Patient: sex F, age 58
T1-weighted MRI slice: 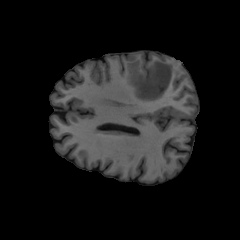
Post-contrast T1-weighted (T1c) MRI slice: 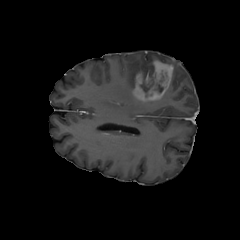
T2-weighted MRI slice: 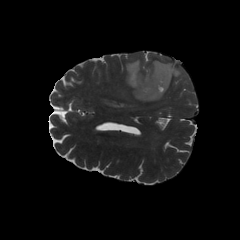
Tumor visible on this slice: yes
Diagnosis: Glioblastoma, IDH-wildtype
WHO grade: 4